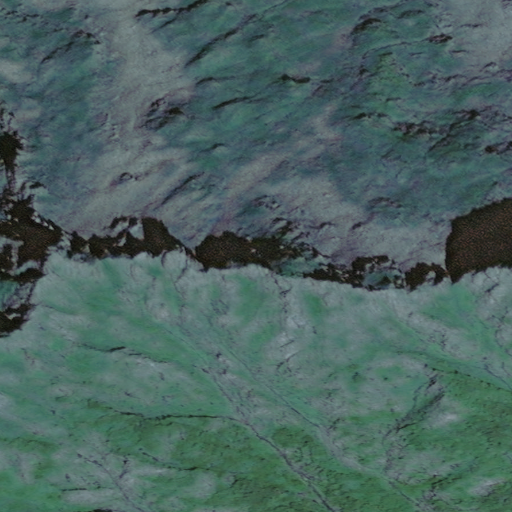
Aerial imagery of mountain in Alaska named Mount Dranishnikof containing only unknown